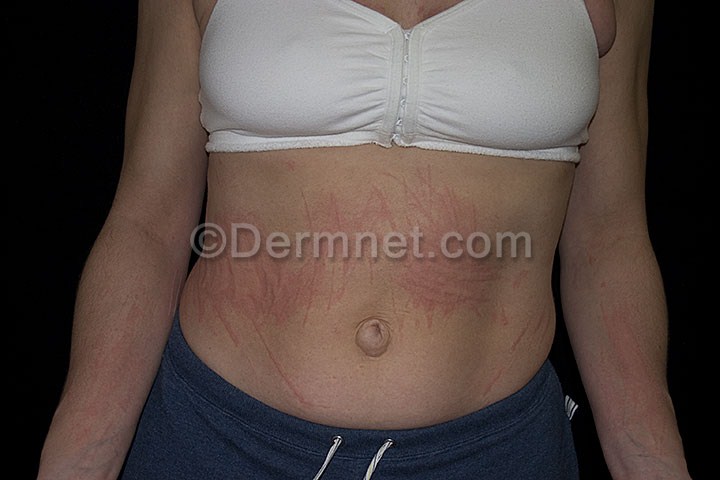
Disease: Urticaria Hives